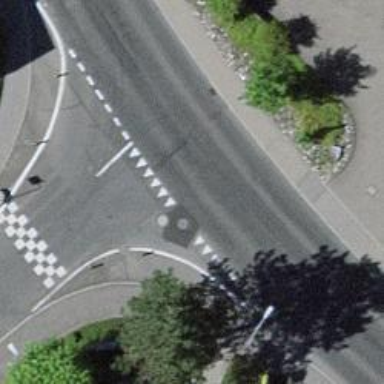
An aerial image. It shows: Road with "give way" sign.